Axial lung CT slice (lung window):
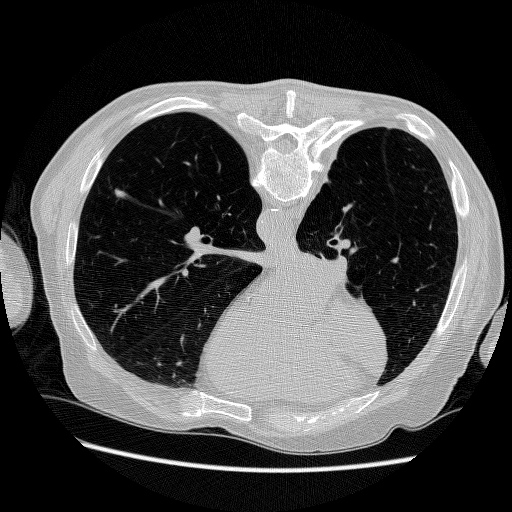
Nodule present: yes
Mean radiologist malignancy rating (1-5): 3